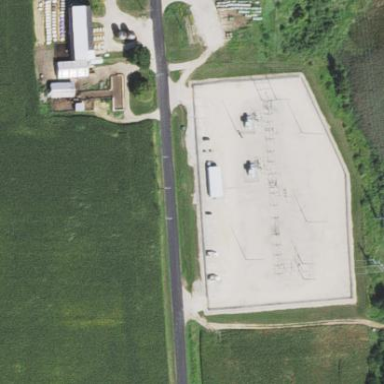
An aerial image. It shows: Fence surrounds transmission level power substation.